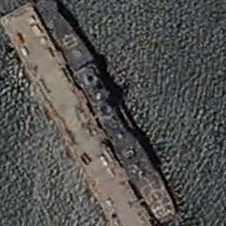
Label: cruiser